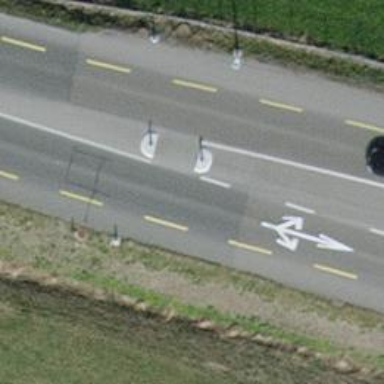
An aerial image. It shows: Traffic calming island.